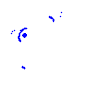
Particle: proton